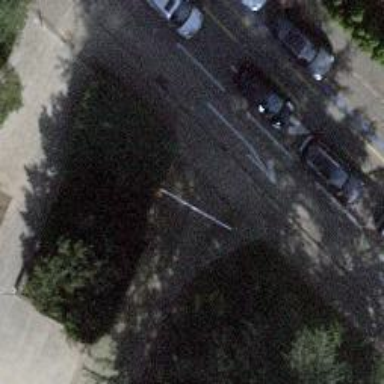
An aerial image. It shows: Lift gate barrier.